Field crop: tomato
Growth stage: 2
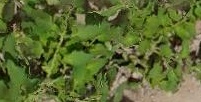
Species: tomato